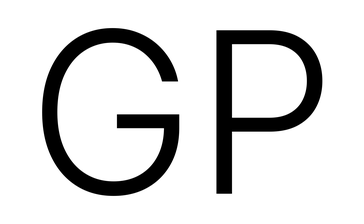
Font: Inter_Light